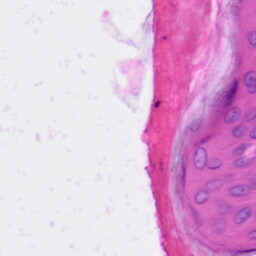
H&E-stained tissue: Skin